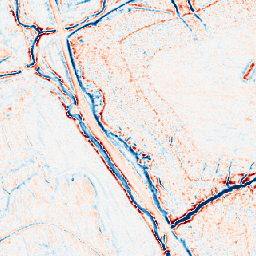
Category: edge_preserving
Decomposition family: bilateral
Decomposition parameters: d: 9
sigma_color: 25
sigma_space: 25
Upsampling method: nearest
Upsampling parameters: scale: 4
Upsampling scale: 4